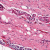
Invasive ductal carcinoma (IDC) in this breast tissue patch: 0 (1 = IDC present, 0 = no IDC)